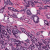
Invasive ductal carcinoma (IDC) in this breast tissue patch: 1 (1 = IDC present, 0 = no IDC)